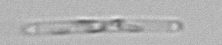
Label: Cerataulina_pelagica